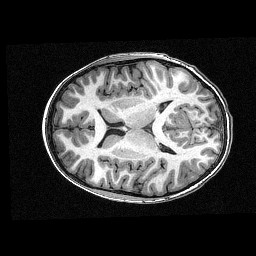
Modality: T1w
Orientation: axial
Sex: male
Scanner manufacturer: siemens
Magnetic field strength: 3 T
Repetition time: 2.3 s
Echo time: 0.00336 s